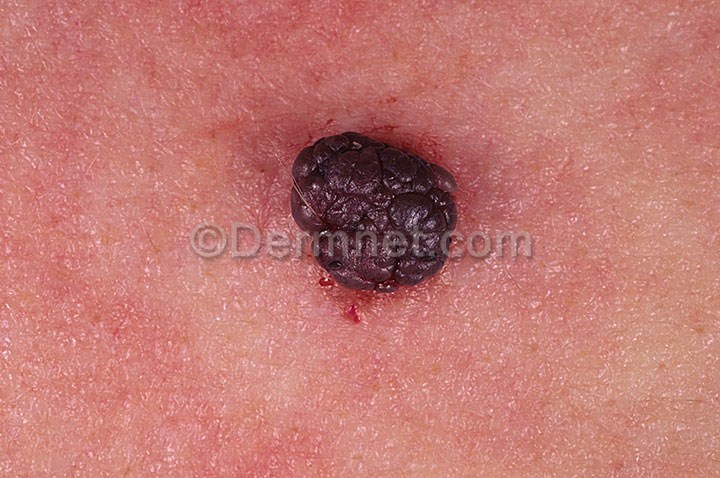
Disease: Seborrheic Keratoses and other Benign Tumors